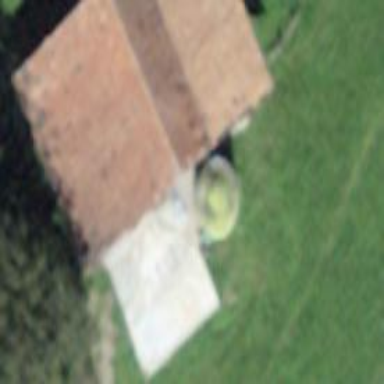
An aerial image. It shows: Barn.